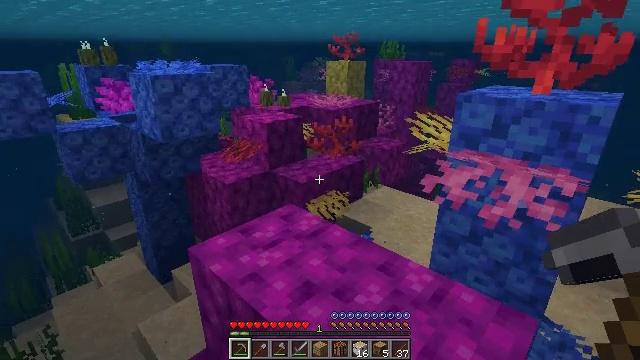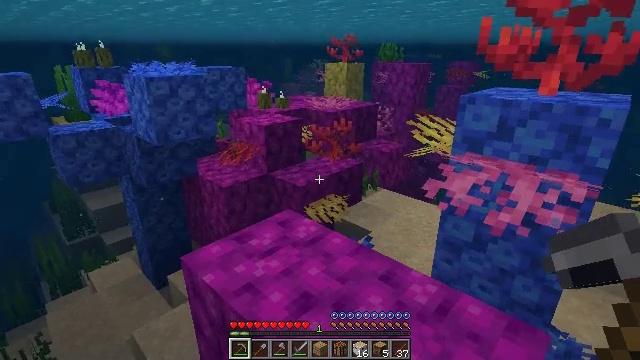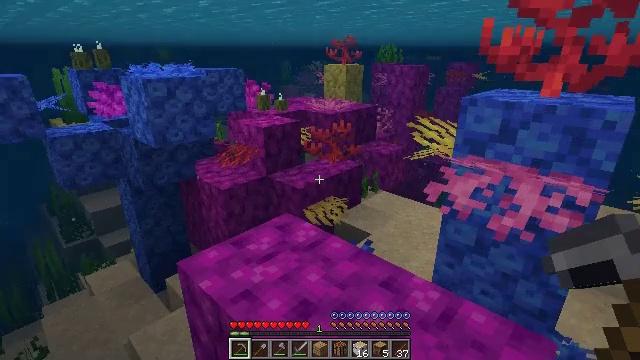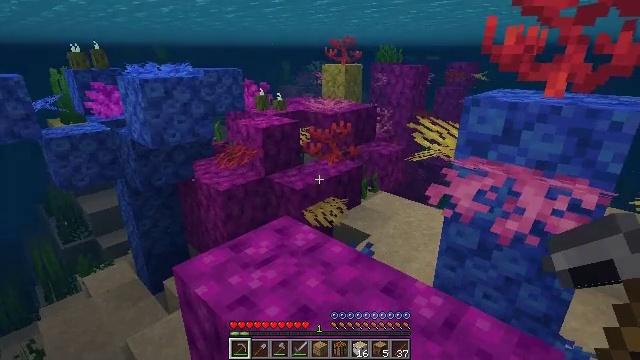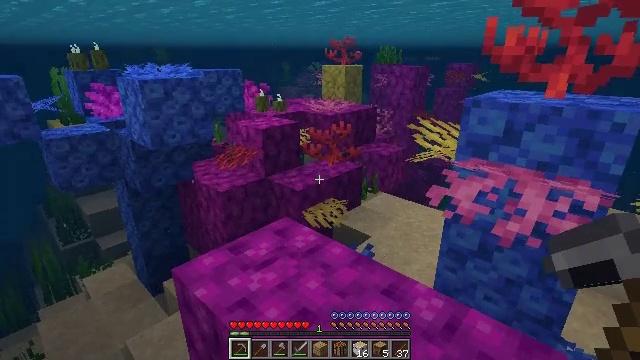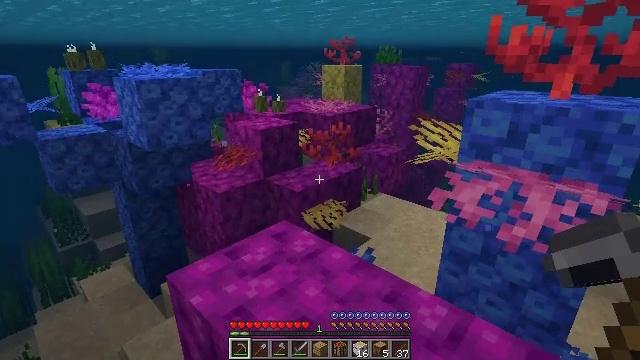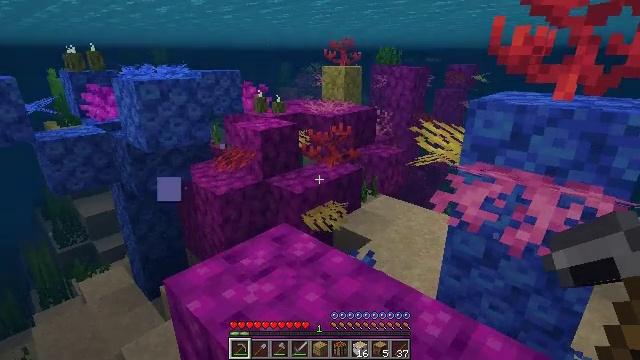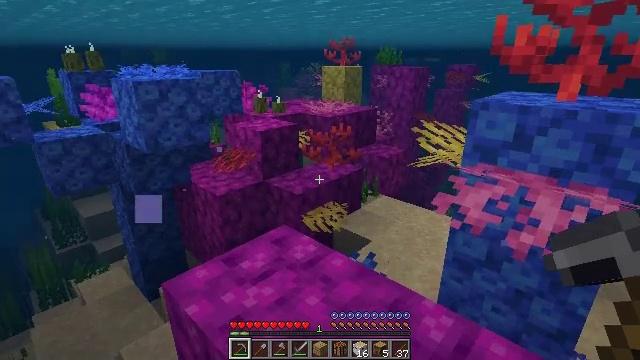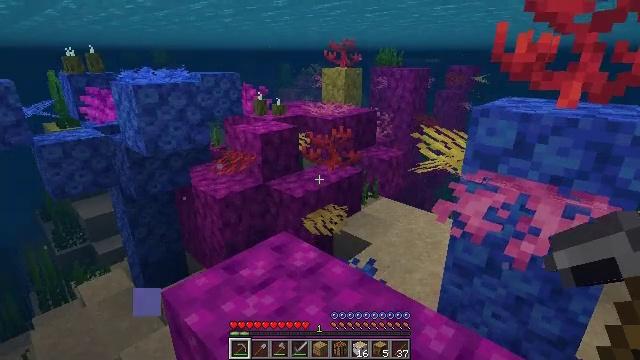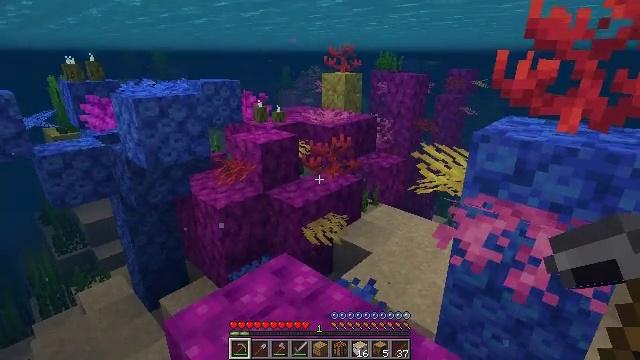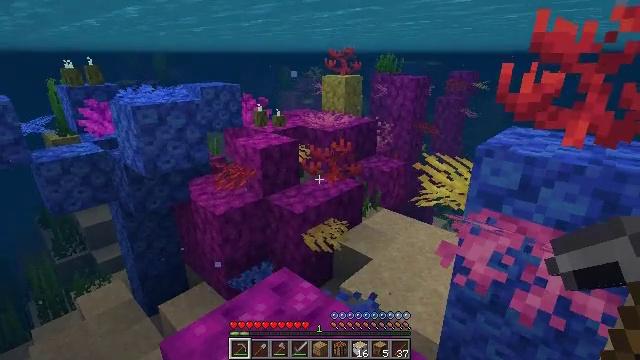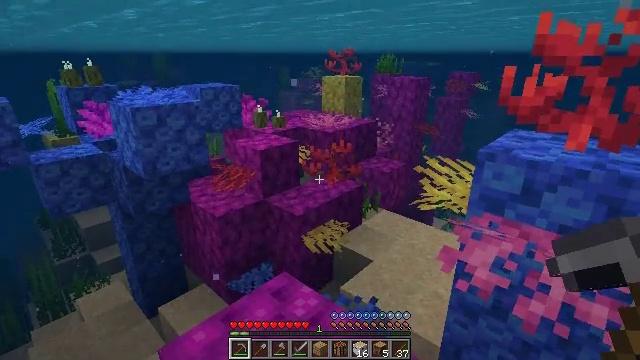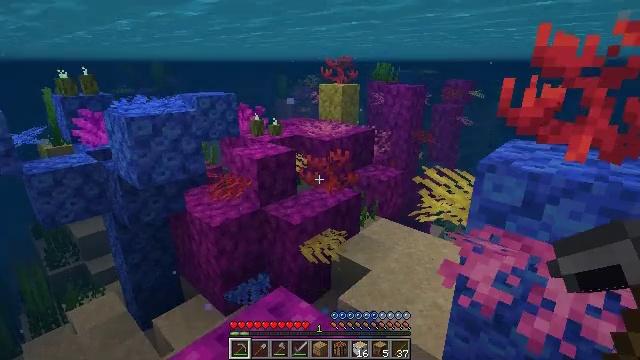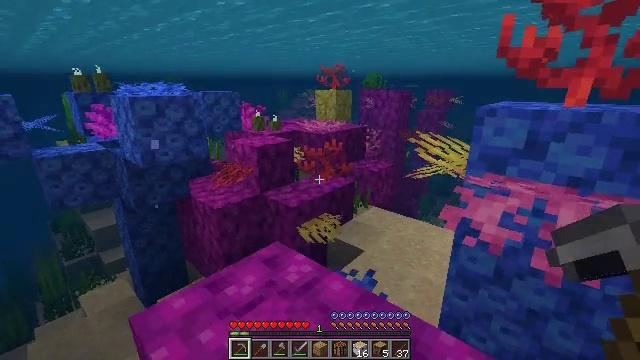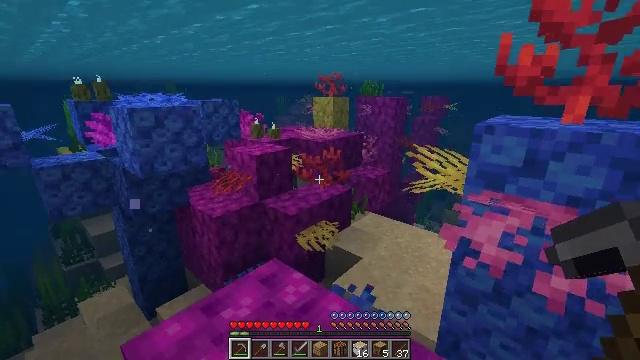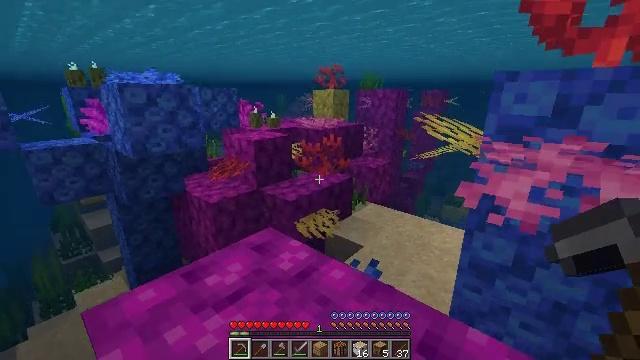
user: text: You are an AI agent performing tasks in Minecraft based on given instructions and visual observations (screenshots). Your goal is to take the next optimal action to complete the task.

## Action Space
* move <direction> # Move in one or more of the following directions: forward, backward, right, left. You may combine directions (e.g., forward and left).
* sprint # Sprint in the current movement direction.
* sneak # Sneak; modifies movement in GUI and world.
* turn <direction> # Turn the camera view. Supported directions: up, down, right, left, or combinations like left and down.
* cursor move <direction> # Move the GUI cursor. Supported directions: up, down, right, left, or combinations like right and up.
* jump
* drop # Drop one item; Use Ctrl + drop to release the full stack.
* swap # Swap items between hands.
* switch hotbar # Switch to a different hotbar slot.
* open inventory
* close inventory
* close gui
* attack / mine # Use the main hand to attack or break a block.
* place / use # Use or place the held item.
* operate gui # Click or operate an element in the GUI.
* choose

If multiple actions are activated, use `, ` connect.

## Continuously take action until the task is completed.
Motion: motion action
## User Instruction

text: Break the horn coral block.
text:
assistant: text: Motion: move forward, sneak
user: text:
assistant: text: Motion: move forward, sneak
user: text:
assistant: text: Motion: move forward, sneak
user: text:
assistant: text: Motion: move forward, sneak
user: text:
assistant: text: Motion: move forward, sneak
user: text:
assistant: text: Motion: move forward, sneak
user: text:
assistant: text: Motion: move forward
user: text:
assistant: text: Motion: move forward
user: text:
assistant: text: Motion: move forward
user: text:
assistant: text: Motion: move forward
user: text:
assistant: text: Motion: move forward, sprint
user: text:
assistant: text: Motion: move forward, sprint, turn up
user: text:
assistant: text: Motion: move forward, sprint, turn up
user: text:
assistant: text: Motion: move forward, sprint
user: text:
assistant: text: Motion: move forward, sprint
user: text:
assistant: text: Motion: move forward, sprint
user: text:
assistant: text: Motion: move forward, sprint, turn right
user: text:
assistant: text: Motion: move forward, sprint, turn right
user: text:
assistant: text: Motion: move forward, sprint
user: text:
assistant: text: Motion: move forward, sprint
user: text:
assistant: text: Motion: move forward, sprint
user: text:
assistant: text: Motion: move forward, sprint, turn right
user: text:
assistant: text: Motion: move forward, sprint, turn right, jump
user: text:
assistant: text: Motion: move forward, sprint, jump
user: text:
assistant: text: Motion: move forward, sprint, turn right and down, jump
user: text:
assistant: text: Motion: move forward, sprint, turn right and down, jump
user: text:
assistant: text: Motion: move forward, sprint, turn right, jump
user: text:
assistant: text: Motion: move forward, sprint, turn right
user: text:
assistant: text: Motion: move forward, sprint, turn right
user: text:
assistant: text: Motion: move forward, sprint, turn right